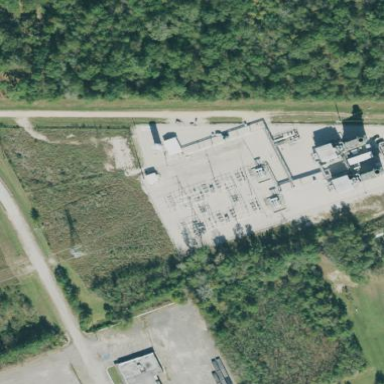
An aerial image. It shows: Outdoor distribution power substation.